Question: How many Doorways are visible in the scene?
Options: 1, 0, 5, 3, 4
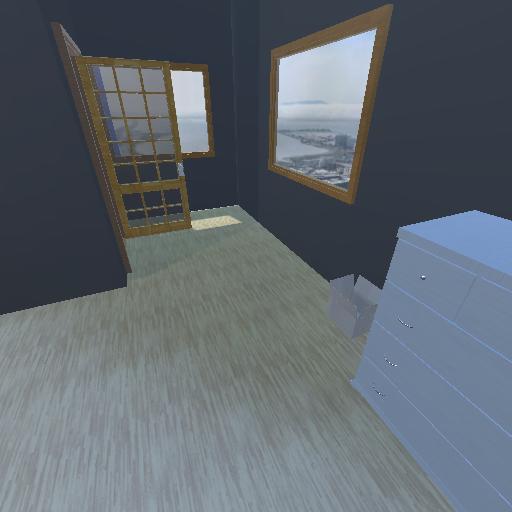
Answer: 1